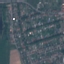
Land use / land cover: Residential